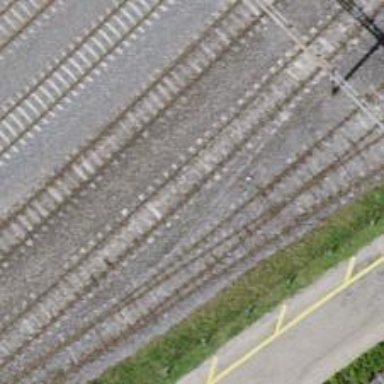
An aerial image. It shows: Single-track electrified railway service yard with contact line for trains.